Interaction volume radius: 5 \u00c5
Interaction volume height: 30 \u00c5
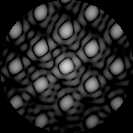
Disorder parameter: 0.0964